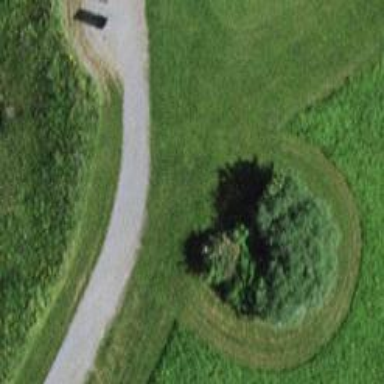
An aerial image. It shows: Golf cartpath that is also road path.